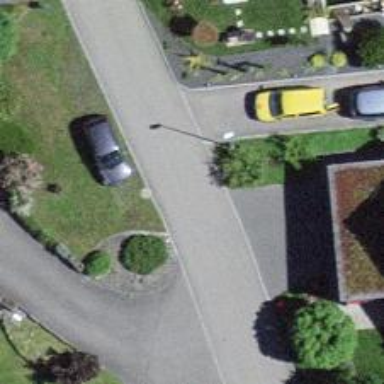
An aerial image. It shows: Residential road.